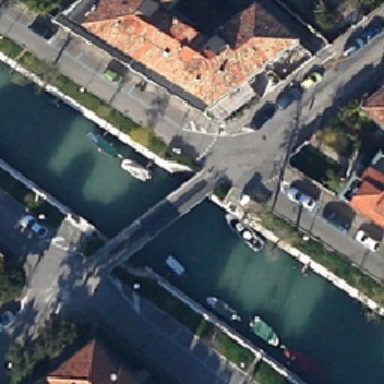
The tiny bridege across the narrow river next buildings with red roofs .